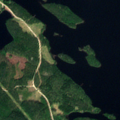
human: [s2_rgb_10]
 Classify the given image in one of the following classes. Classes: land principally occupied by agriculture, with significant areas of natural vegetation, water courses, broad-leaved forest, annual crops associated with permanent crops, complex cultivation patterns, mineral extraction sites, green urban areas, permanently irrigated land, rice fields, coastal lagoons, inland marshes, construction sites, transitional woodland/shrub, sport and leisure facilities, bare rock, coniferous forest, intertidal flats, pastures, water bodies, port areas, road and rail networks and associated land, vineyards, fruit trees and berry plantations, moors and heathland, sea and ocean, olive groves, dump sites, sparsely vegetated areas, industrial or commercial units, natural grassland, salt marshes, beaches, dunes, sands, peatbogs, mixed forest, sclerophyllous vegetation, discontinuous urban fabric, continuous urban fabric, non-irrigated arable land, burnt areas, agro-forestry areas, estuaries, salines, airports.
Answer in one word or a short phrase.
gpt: coniferous forest, mixed forest, transitional woodland/shrub, water bodies